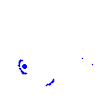
Particle: pion